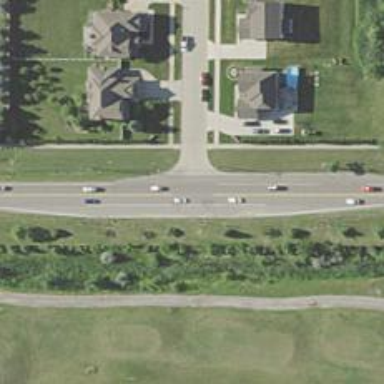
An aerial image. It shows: Secondary road with asphalt surface. There is sidewalk on the left side.